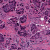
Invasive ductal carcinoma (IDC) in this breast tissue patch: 1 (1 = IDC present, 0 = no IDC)